Field crop: maize
Growth stage: 2
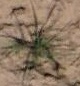
Species: salsola